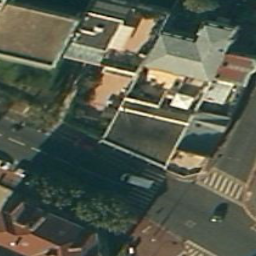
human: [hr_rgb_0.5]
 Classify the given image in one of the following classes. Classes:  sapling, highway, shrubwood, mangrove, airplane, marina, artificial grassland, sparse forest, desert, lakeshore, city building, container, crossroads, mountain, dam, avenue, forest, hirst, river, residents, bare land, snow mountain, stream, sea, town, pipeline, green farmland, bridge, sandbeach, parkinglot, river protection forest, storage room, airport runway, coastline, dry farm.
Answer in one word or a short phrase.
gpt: city building